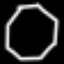
Label: octagon